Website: ulta-beauty
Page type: customer-info-address
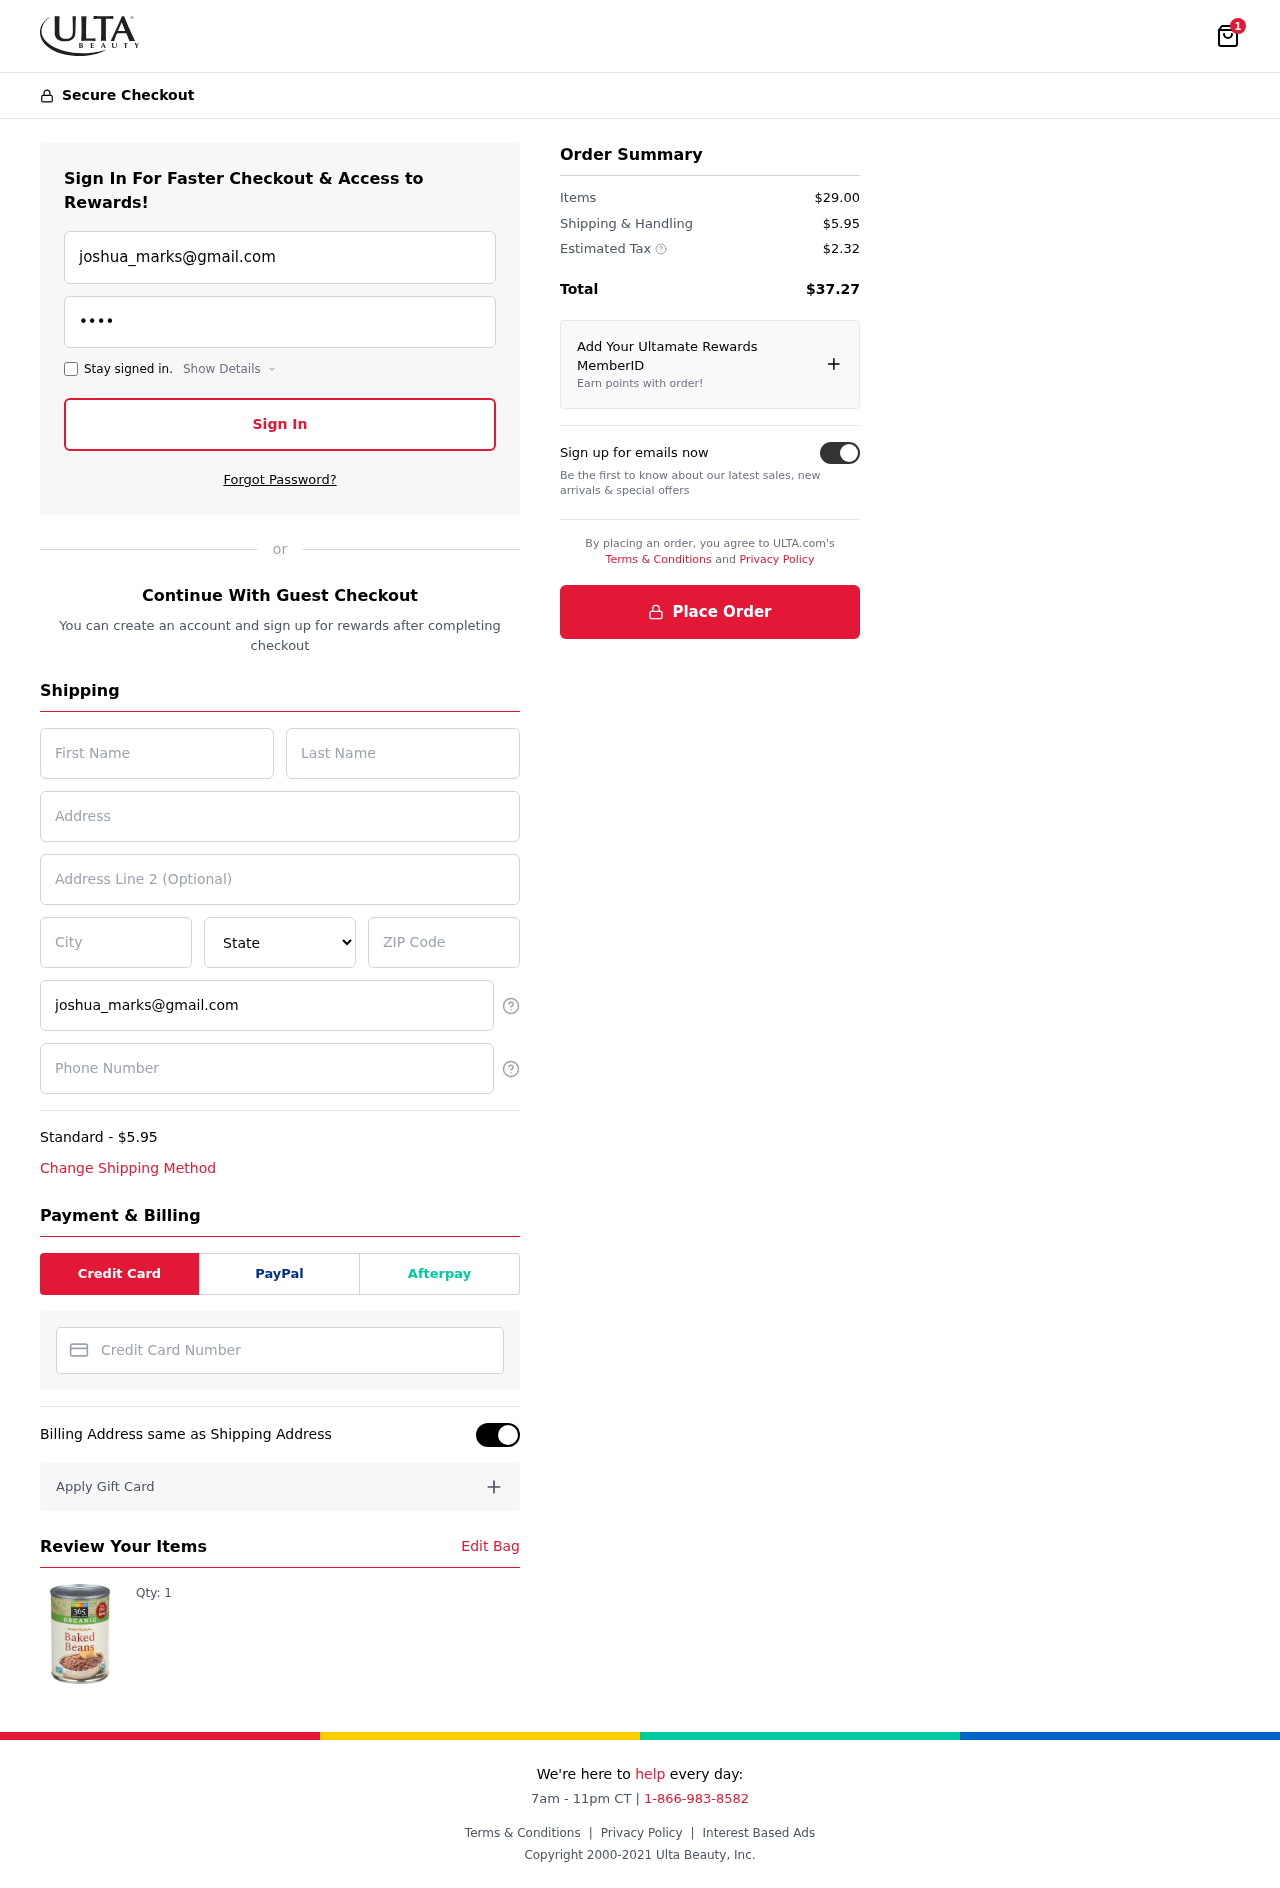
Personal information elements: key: PII_CARD_NUMBER
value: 6531 9829 2058 7551
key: PII_CITY
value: Gardnerland
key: PII_EMAIL
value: joshua_marks@gmail.com
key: PII_FIRSTNAME
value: Joshua
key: PII_LASTNAME
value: Marks
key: PII_PHONE
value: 5577416449
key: PII_POSTCODE
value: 14662
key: PII_STATE
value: PR
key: PII_STREET
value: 982 Robert Fields Suite 135
Product elements: key: PRODUCT1_QUANTITY
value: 1
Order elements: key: ORDER_NUM_ITEMS
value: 1
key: ORDER_SHIPPING_COST
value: $5.95
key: ORDER_ITEMS_TOTAL
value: $29.00
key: ORDER_SHIPPING_COST2
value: $5.95
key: ORDER_TAX
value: $2.32
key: ORDER_TOTAL
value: $37.27